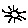
Label: sun